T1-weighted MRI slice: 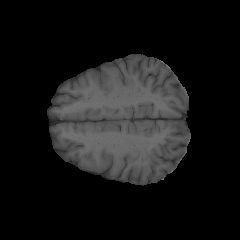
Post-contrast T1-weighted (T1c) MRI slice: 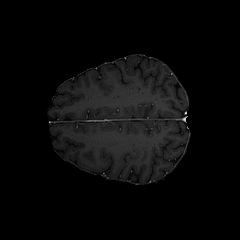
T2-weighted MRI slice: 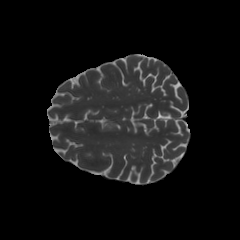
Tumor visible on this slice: no